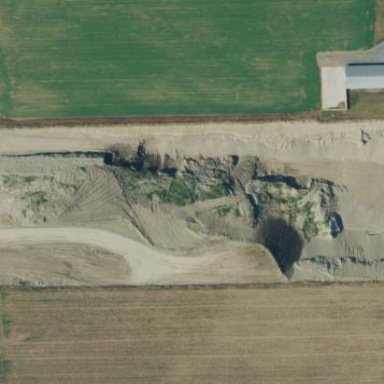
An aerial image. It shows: Quarry area.